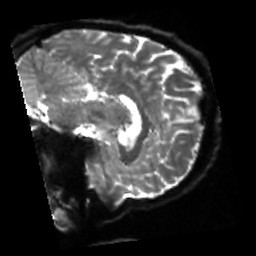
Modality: sbref
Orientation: sagittal
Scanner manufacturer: siemens
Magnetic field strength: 3 T
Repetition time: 4 s
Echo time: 0.0594 s